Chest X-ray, PA view. Patient: 49 years old, sex M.
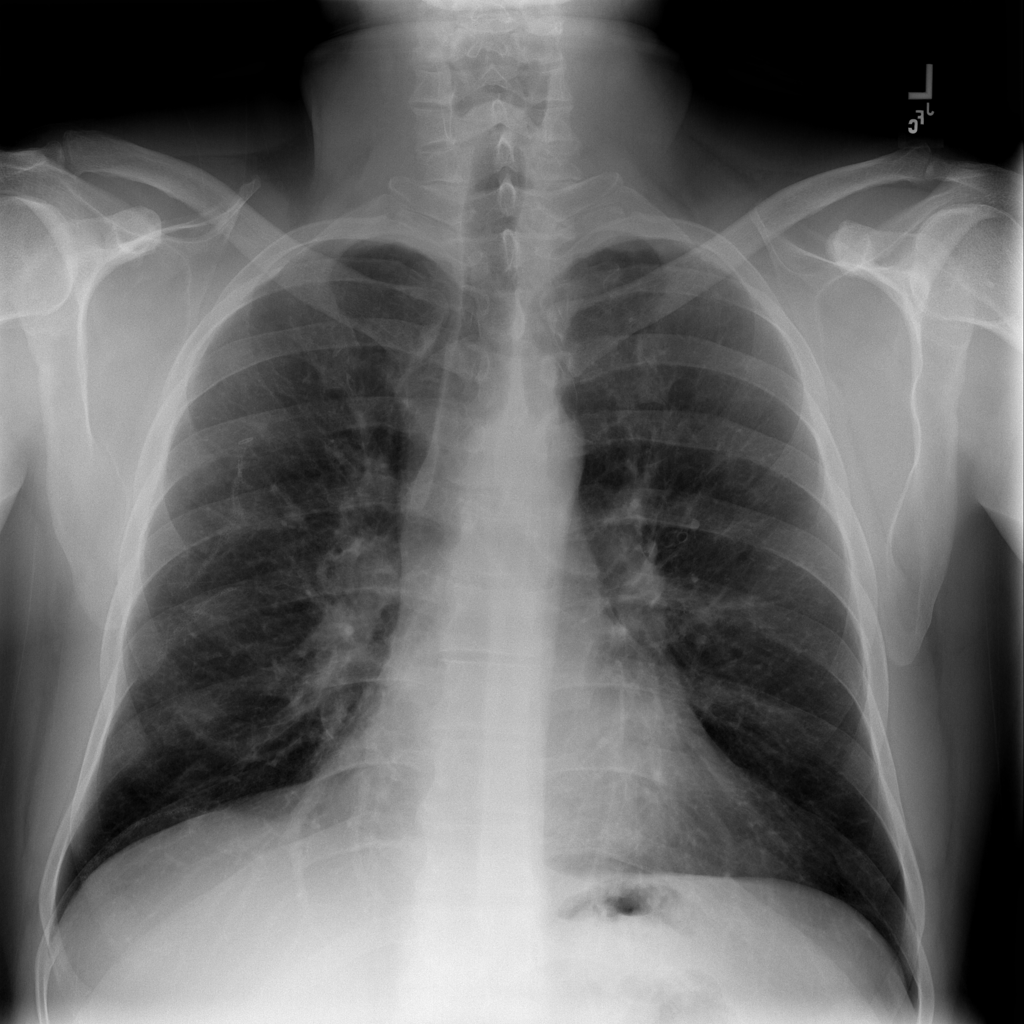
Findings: No Finding